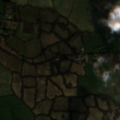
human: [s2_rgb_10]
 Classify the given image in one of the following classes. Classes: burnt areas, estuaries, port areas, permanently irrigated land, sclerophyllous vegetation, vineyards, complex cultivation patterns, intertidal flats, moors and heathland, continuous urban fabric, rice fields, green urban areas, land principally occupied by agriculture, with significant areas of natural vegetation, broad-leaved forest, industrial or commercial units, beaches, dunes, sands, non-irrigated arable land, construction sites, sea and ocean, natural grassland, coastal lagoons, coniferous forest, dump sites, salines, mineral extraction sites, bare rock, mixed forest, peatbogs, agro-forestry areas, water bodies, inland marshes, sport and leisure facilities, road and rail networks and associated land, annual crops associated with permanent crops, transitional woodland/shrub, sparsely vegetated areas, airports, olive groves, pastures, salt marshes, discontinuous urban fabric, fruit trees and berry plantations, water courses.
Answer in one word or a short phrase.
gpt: pastures, land principally occupied by agriculture, with significant areas of natural vegetation, transitional woodland/shrub